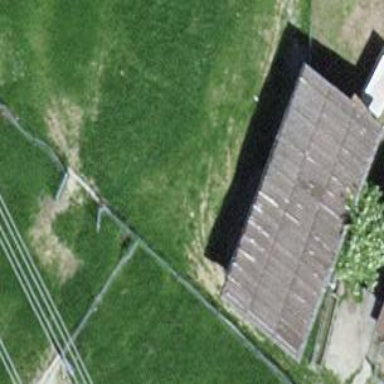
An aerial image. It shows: Fence.